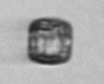
Label: Thalassiosira